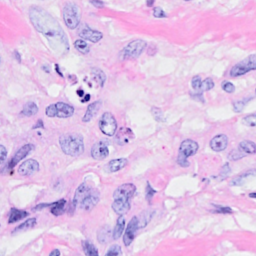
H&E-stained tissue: Breast